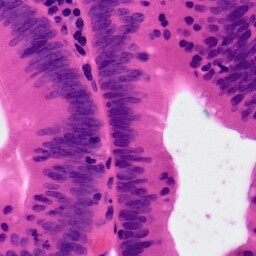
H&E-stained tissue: Colon